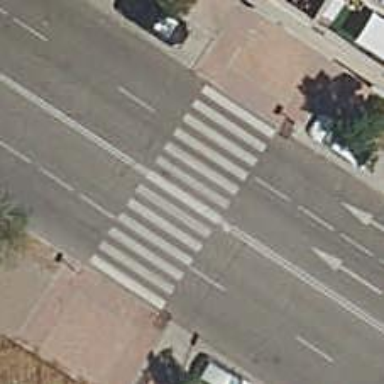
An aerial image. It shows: Uncontrolled crossing on the road.